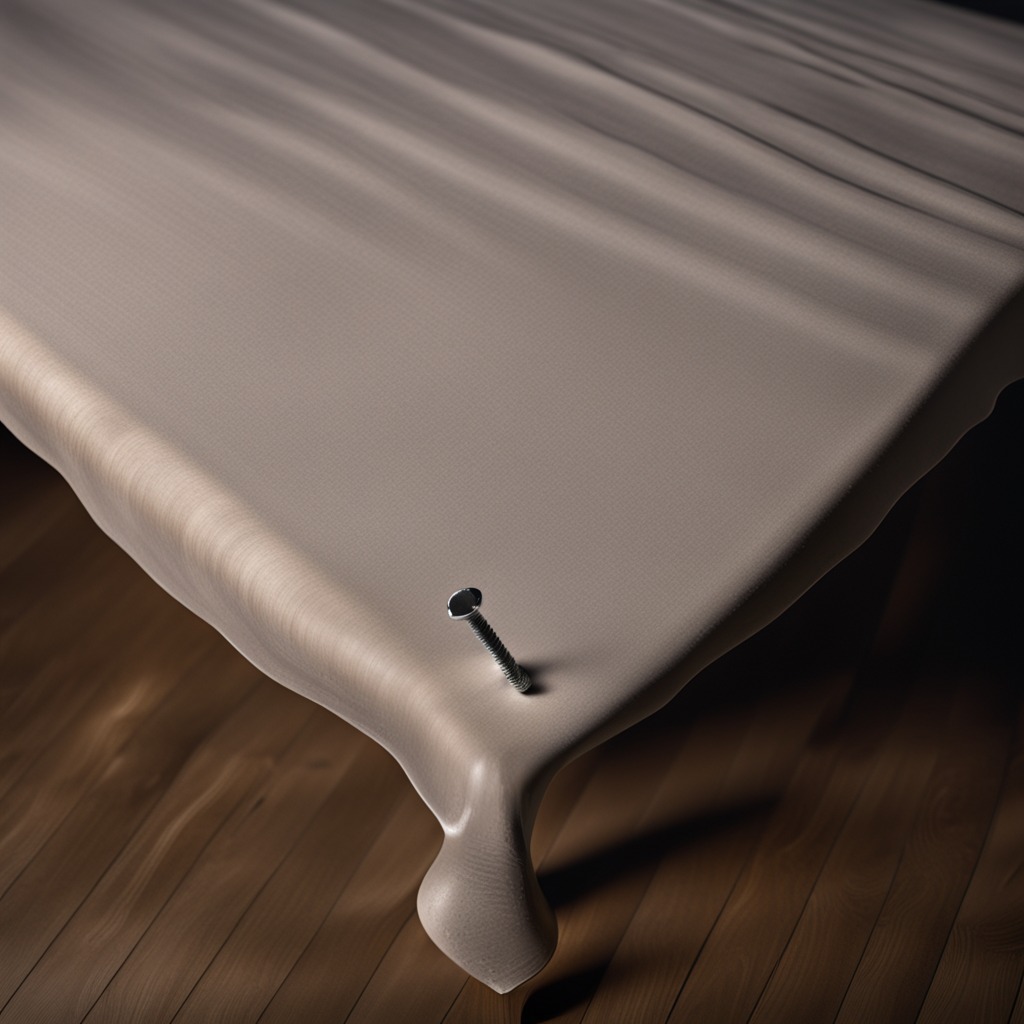
A metal screw lies on a wooden table inside a workshop at night.